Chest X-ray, PA view. Patient: 59 years old, sex F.
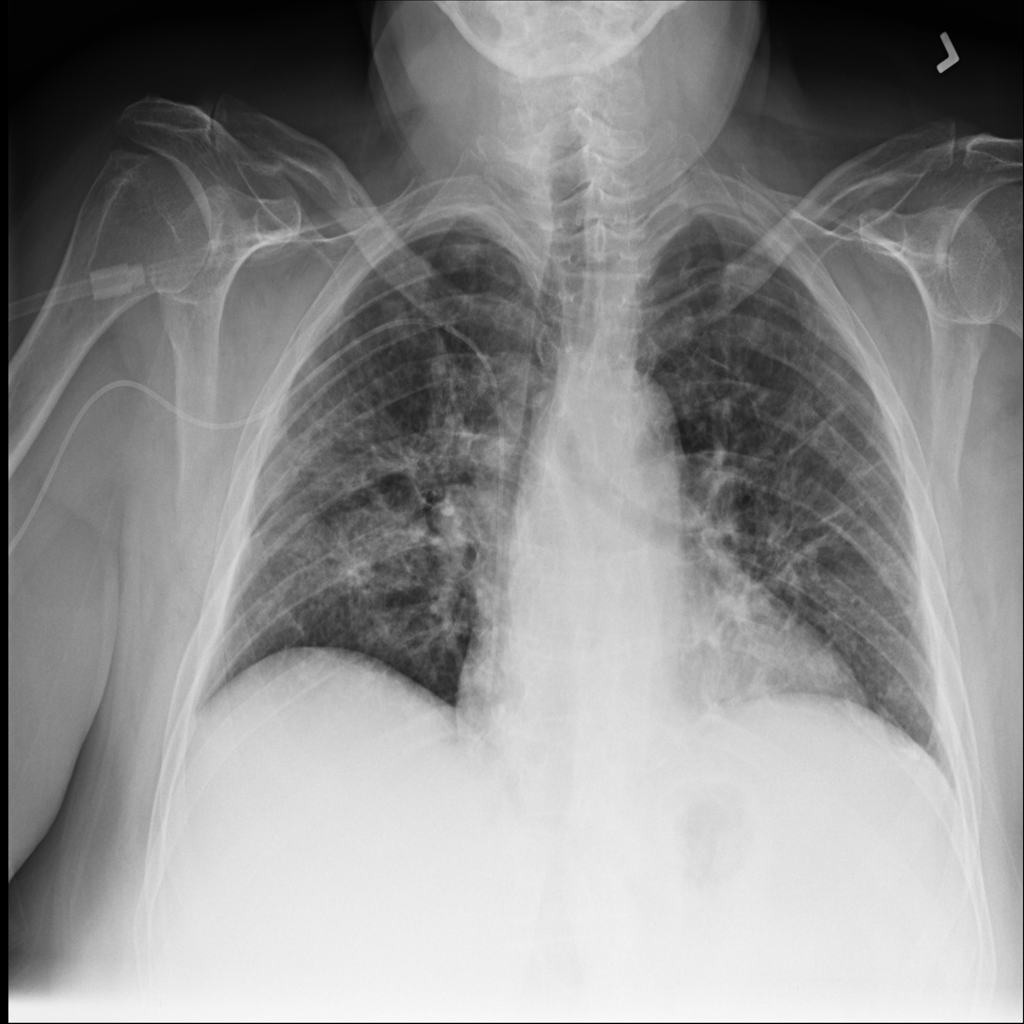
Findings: No Finding